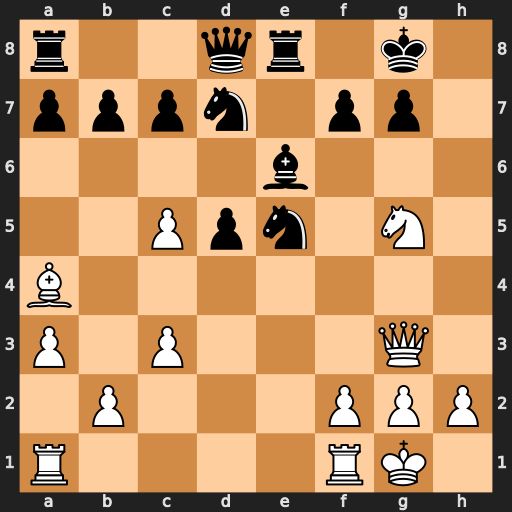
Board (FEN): r2qr1k1/pppn1pp1/4b3/2Ppn1N1/B7/P1P3Q1/1P3PPP/R4RK1
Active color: w
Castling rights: -
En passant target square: -
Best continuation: f4 f6 Nxe6 Rxe6 fxe5